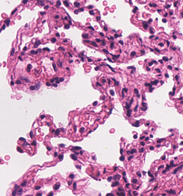
Tumor epithelial tissue: no
Tumor-associated stroma tissue: no
Normal tissue: yes